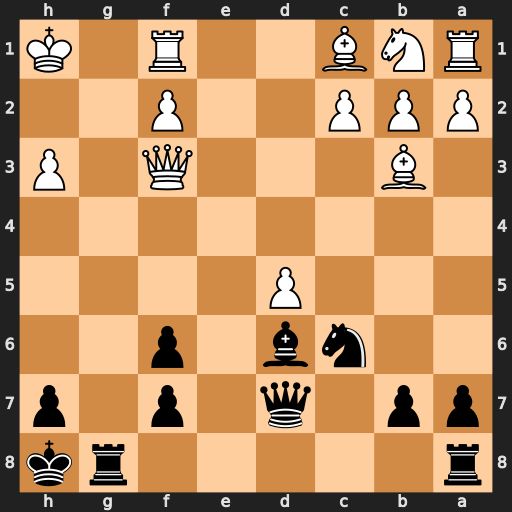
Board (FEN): r5rk/pp1q1p1p/2nb1p2/3P4/8/1B3Q1P/PPP2P2/RNB2R1K
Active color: b
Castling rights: -
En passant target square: -
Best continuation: Nd4 Ba4 b5